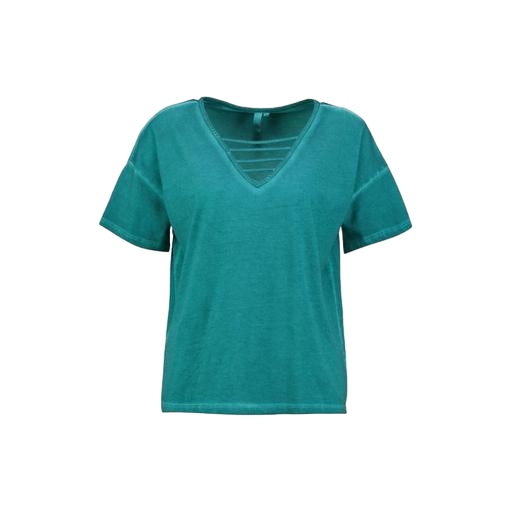
deep vee tee, blue v-neck t-shirt only macy, green scoop-neck tee, white background